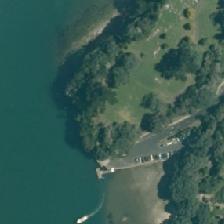
Land cover: urban_parkland